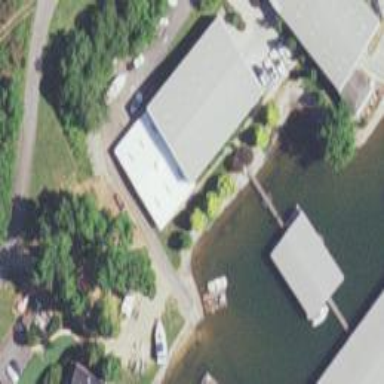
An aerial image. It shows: Building used for boat storage.